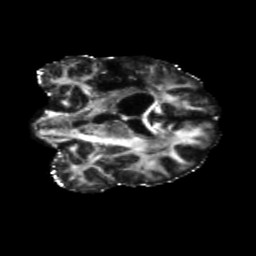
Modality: FA
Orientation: coronal
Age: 42
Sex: male
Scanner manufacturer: siemens
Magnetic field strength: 3 T
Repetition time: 5.47 s
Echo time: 0.0854 s